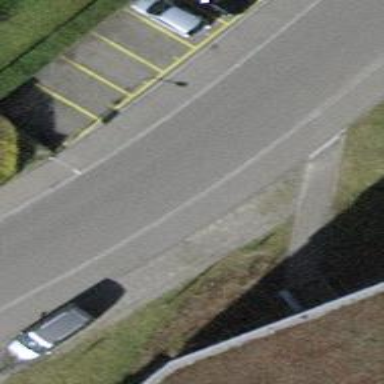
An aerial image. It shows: Car-sharing service available at this location.